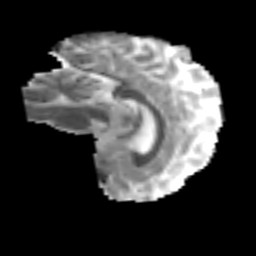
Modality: MD
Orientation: sagittal
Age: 19
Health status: ill
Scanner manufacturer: philips
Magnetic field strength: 3 T
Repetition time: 9 s
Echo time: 0.127 s